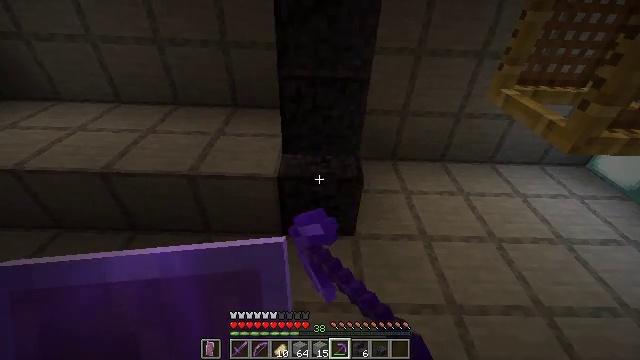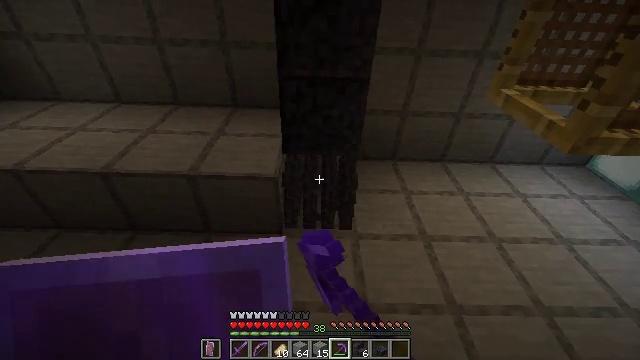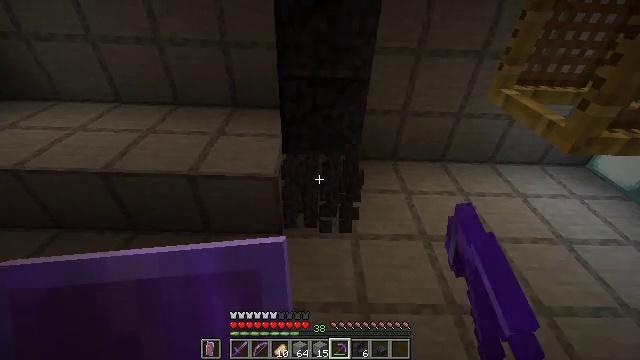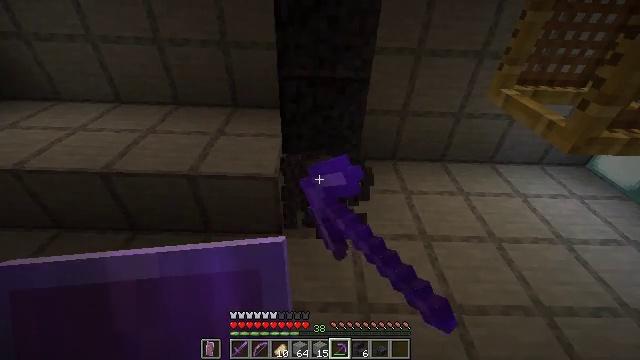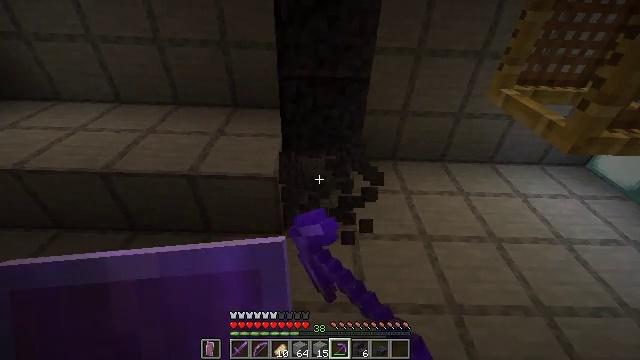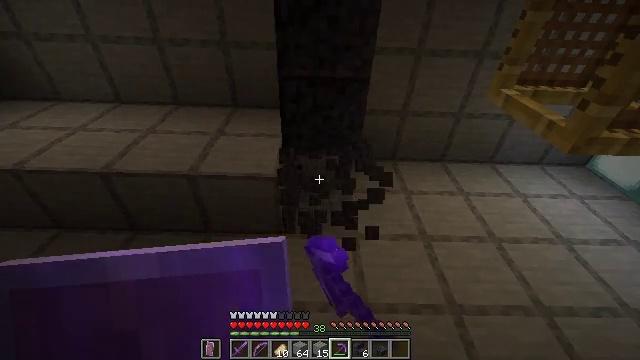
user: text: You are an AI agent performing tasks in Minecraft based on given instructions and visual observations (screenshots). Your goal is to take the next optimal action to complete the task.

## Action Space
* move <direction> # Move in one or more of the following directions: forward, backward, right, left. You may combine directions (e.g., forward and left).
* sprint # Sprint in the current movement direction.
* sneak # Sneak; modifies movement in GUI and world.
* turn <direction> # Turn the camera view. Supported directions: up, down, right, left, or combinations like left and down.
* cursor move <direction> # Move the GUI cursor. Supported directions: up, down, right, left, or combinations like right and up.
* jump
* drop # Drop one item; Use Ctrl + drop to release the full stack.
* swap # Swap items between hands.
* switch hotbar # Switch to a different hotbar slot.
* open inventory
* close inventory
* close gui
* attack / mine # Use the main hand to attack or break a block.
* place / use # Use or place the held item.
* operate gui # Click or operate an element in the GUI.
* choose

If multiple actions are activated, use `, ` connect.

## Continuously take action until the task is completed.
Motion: motion action
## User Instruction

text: Gather polished blackstone for building.
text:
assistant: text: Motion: attack / mine
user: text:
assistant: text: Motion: attack / mine
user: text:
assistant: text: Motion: attack / mine
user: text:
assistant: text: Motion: attack / mine
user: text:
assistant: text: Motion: attack / mine
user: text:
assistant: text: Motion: no_op